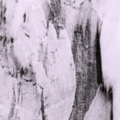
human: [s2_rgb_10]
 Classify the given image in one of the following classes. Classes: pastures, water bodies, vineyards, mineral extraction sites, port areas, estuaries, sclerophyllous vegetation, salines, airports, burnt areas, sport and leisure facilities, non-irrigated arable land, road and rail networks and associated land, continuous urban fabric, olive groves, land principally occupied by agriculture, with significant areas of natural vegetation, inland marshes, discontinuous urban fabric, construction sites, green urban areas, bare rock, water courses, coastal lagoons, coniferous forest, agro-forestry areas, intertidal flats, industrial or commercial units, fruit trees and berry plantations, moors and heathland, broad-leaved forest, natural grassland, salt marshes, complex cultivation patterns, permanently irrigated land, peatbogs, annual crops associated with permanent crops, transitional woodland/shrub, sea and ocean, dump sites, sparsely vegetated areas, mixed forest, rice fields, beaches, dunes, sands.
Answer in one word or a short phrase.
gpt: sea and ocean